Field crop: maize
Growth stage: 2
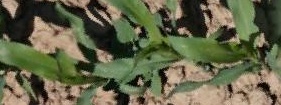
Species: maize